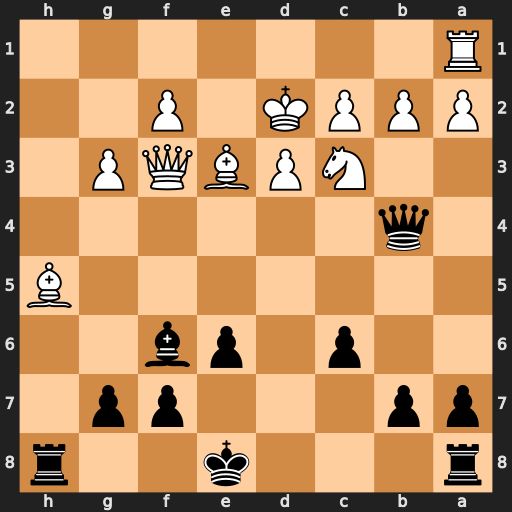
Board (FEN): r3k2r/pp3pp1/2p1pb2/7B/1q6/2NPBQP1/PPPK1P2/R7
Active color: b
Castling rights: kq
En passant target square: -
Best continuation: Qxb2 Ne4 Qxa1